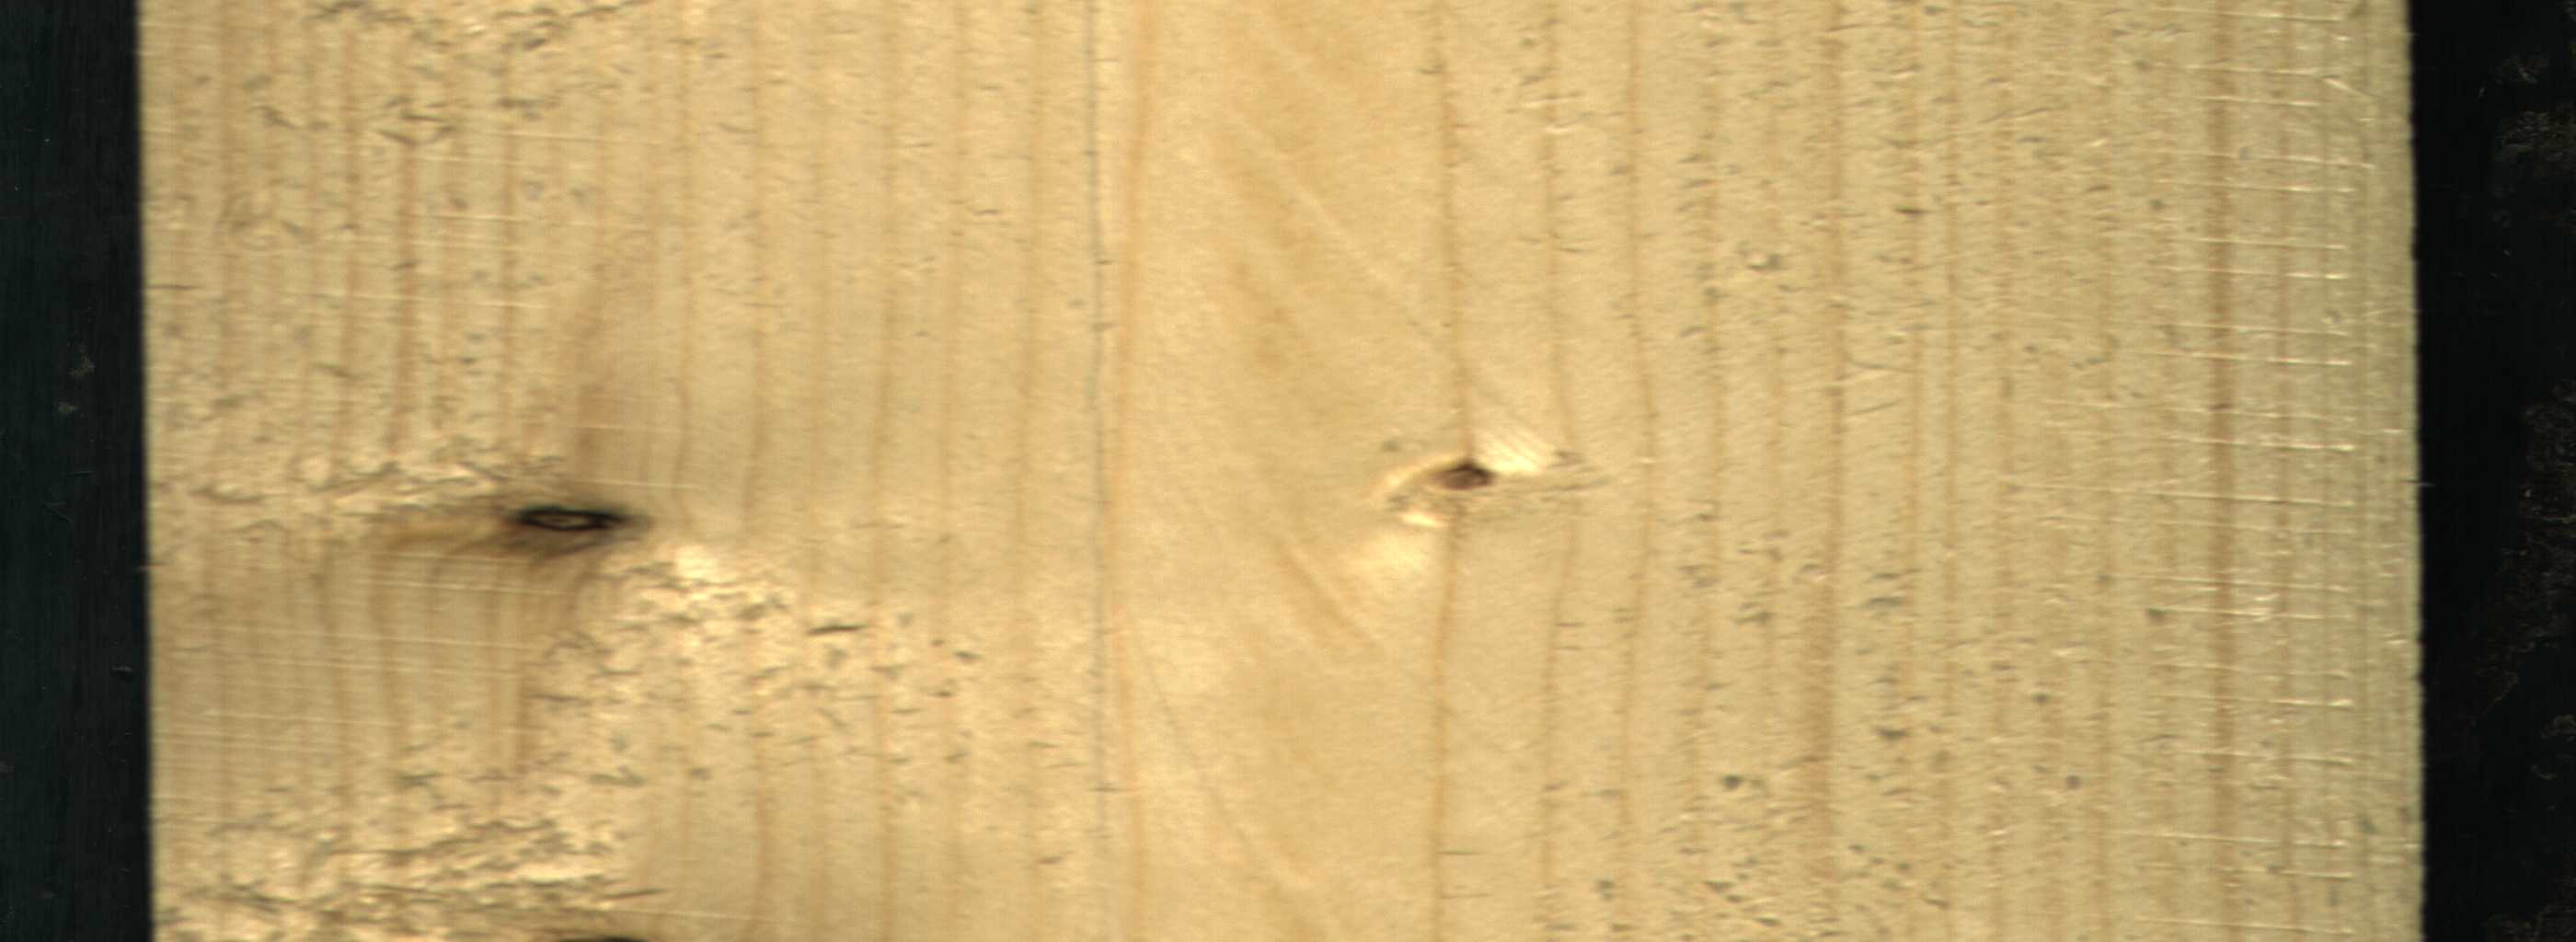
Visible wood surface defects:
Dead_Knot
Live_Knot